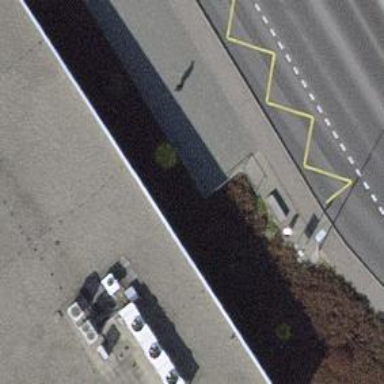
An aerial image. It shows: Shelter for public transportation.